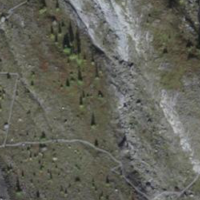
EUNIS habitat code: 48
Species observed at this site:
Dryas octopetala
Saxifraga aizoides
Hedysarum hedysaroides